Question: I have this visual part in my app. I've attached file below:
There are next user interface controls:
First UIScrollView (_blueScrollView) is located on main view of 'UIViewController' that can contain many other views each one is called _magentaView...
Each _magentaView contains UIView (_labelView...) for storing UILabel objects. So there is some struct like 'UITableView' in 'UITableView'.
In my case all objects have 'UIViewController' class.
I need to get access to all my labels that are storing in labelsViews. I need to get value of property text of those objects.
So if I make in standard case this will looks like this
'''
for (UIViewController *magentaVC in scrollViewObjects) {
for (UIViewController *labelVC in magentaObjects) {
and get my UILabel objects here.
}
}
'''
but as I think this is incorrect. Because I need to use data model for this instead to use UIViewController objects. What do you think about this and which way do I need to choose?

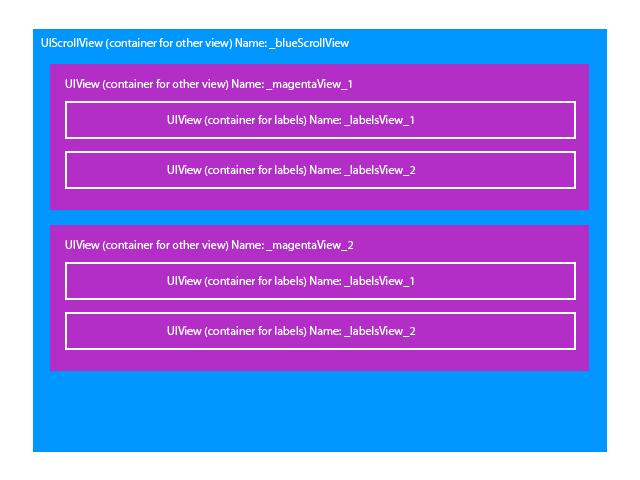
Answer: This is exactly the job for a 'UITableView'. The table itself has a scroll view embedded in it; magentaView 1 and 2 would be sections of the table, and the labelViews would be table view cells.